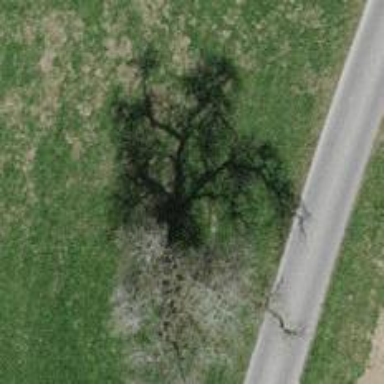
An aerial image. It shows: Deciduous tree with green leaves.